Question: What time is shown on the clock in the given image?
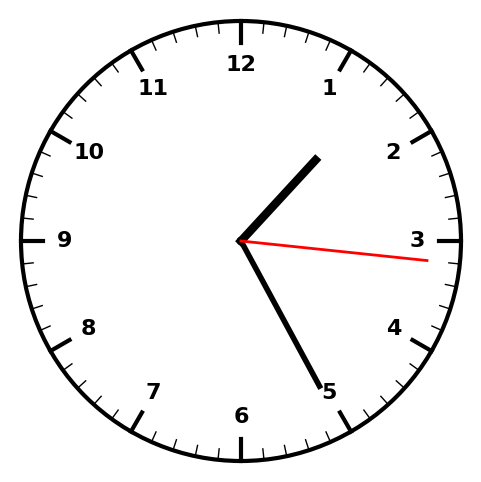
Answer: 01:25:16